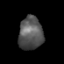
Tissue: prostate
Cell type: Myeloid cells
Senescence score: 0.3483
Nuclear area (px): 776
Mean DAPI intensity: 87.255